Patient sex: M
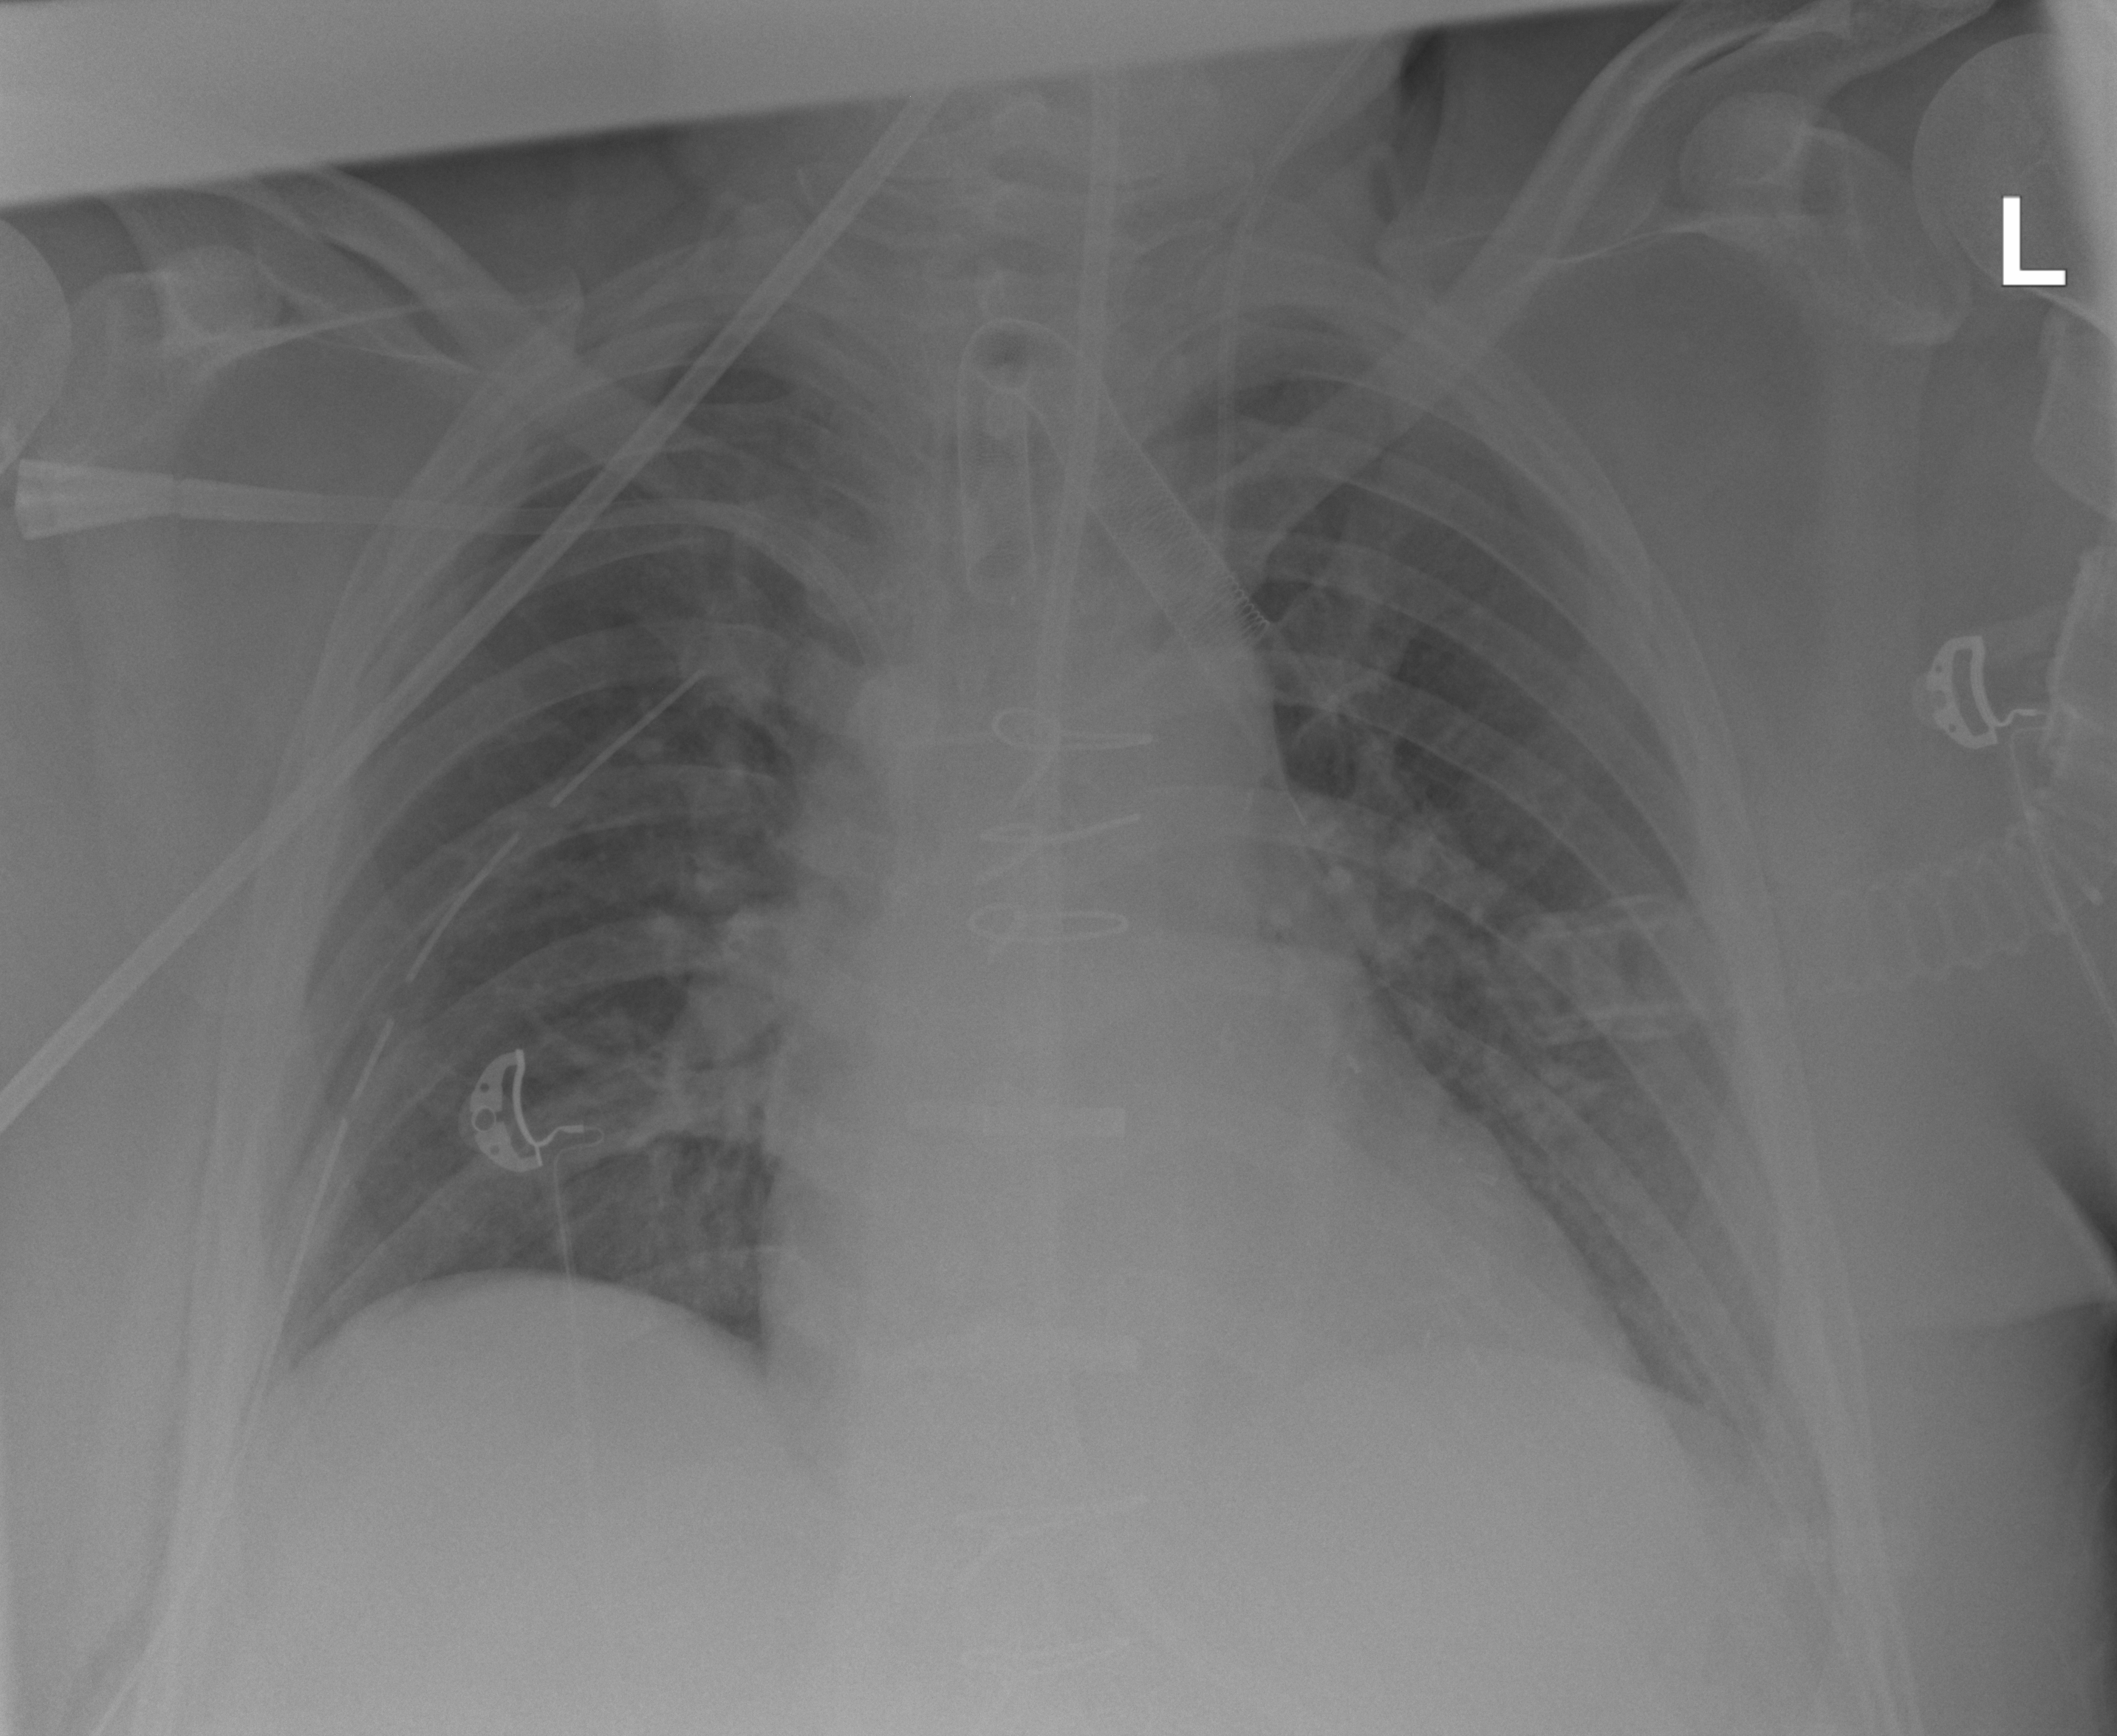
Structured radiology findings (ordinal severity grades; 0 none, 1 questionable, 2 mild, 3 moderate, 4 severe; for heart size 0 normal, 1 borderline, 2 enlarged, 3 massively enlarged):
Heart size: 1
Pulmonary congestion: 0
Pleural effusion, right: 0
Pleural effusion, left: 0
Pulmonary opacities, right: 0
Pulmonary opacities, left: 2
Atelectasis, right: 2
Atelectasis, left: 0